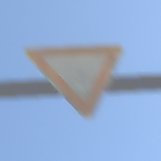
Verkehrszeichen: VorfahrtGewaehren
Umgebung: Outdoor, RoadRail
Tageszeit: Midday
Wetter: Clear
Licht: Natural
Jahreszeit: Summer
Kontrast: HighContrast